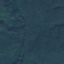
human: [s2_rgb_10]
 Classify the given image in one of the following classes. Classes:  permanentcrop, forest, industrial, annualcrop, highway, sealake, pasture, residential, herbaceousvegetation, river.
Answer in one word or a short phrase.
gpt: Forest